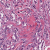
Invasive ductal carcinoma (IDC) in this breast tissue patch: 1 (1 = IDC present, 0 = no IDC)